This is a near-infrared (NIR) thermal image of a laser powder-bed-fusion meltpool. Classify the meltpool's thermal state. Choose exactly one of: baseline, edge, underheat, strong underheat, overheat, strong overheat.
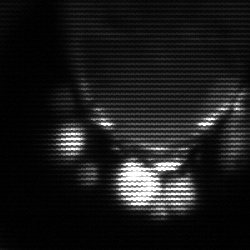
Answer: baseline